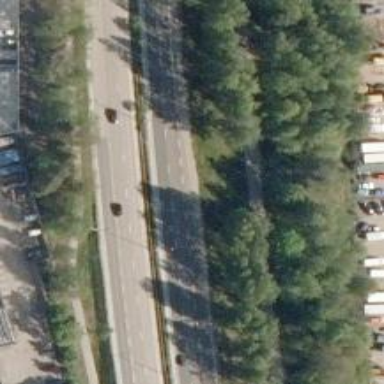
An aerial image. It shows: Asphalt trunk highway.